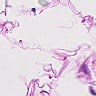
Metastatic tissue present: no